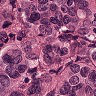
Metastatic tissue present: yes